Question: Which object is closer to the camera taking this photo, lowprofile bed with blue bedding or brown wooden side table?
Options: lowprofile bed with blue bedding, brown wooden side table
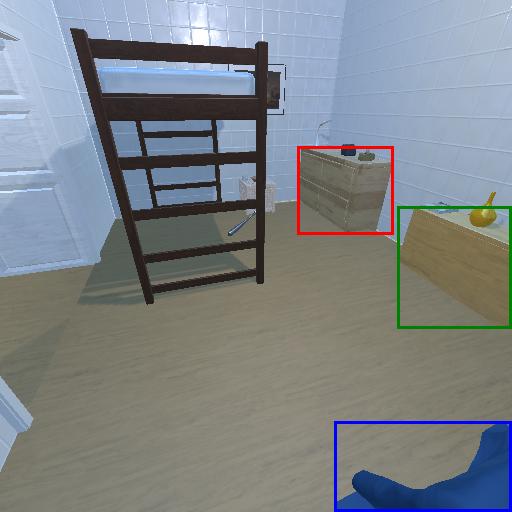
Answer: lowprofile bed with blue bedding